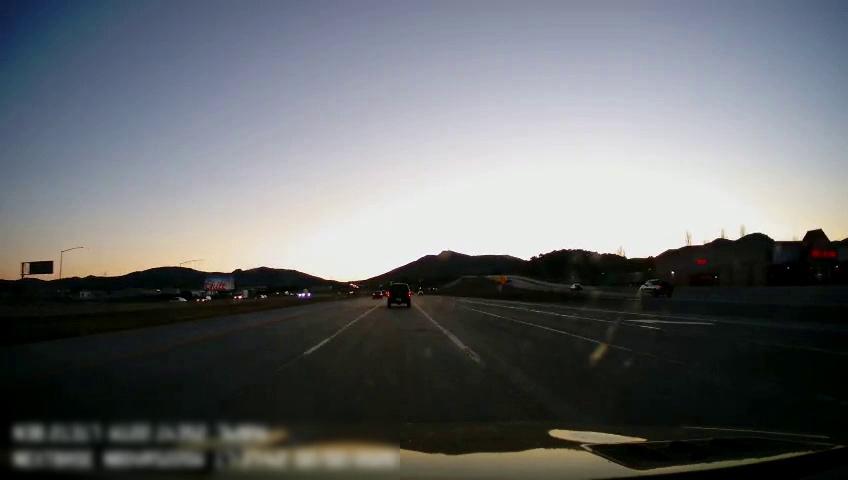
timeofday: Dusk/Dawn/Twilight
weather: Sunny
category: Drivable Space
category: Vehicles | Car
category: Vehicles | Car
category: Vehicles | Other LV
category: Vehicles | Car
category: Vehicles | Car
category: Vehicles | SUV
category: Vehicles | Car
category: Lanes | Alternate Lane
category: Lanes | Current Lane
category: Lanes | Current Lane
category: Lanes | Alternate Lane
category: Lanes | Alternate Lane
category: Lanes | Alternate Lane